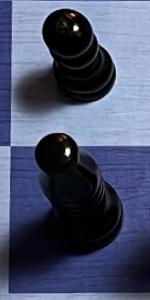
Label: Bishop_Black